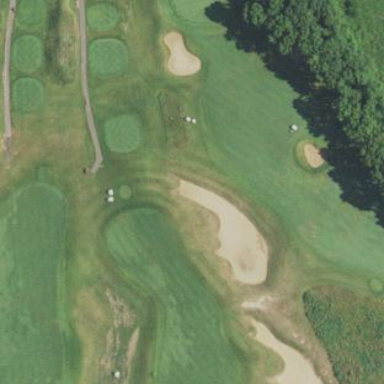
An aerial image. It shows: Golf bunker filled with sandy terrain.